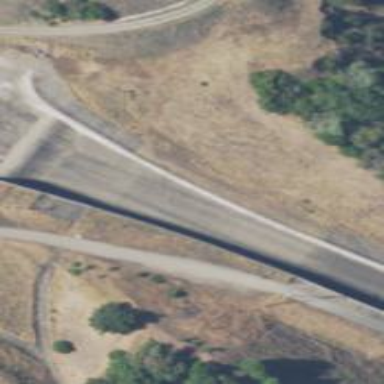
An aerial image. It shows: Spillway along waterway.